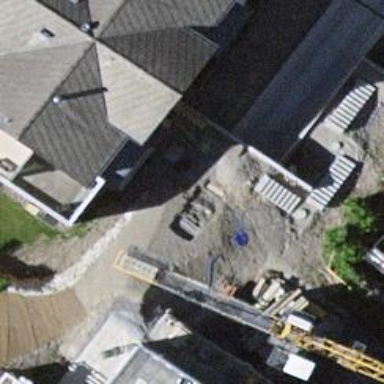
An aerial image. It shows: Retaining wall.